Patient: sex M, age 65
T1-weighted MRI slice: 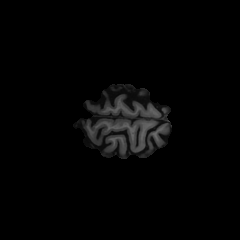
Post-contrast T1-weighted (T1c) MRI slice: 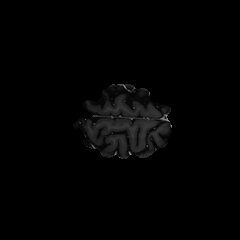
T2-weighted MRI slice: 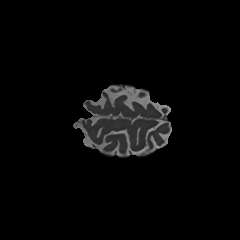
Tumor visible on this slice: no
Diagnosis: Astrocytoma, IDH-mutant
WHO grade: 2